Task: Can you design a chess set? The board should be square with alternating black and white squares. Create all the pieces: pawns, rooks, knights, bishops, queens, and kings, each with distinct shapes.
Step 2094:
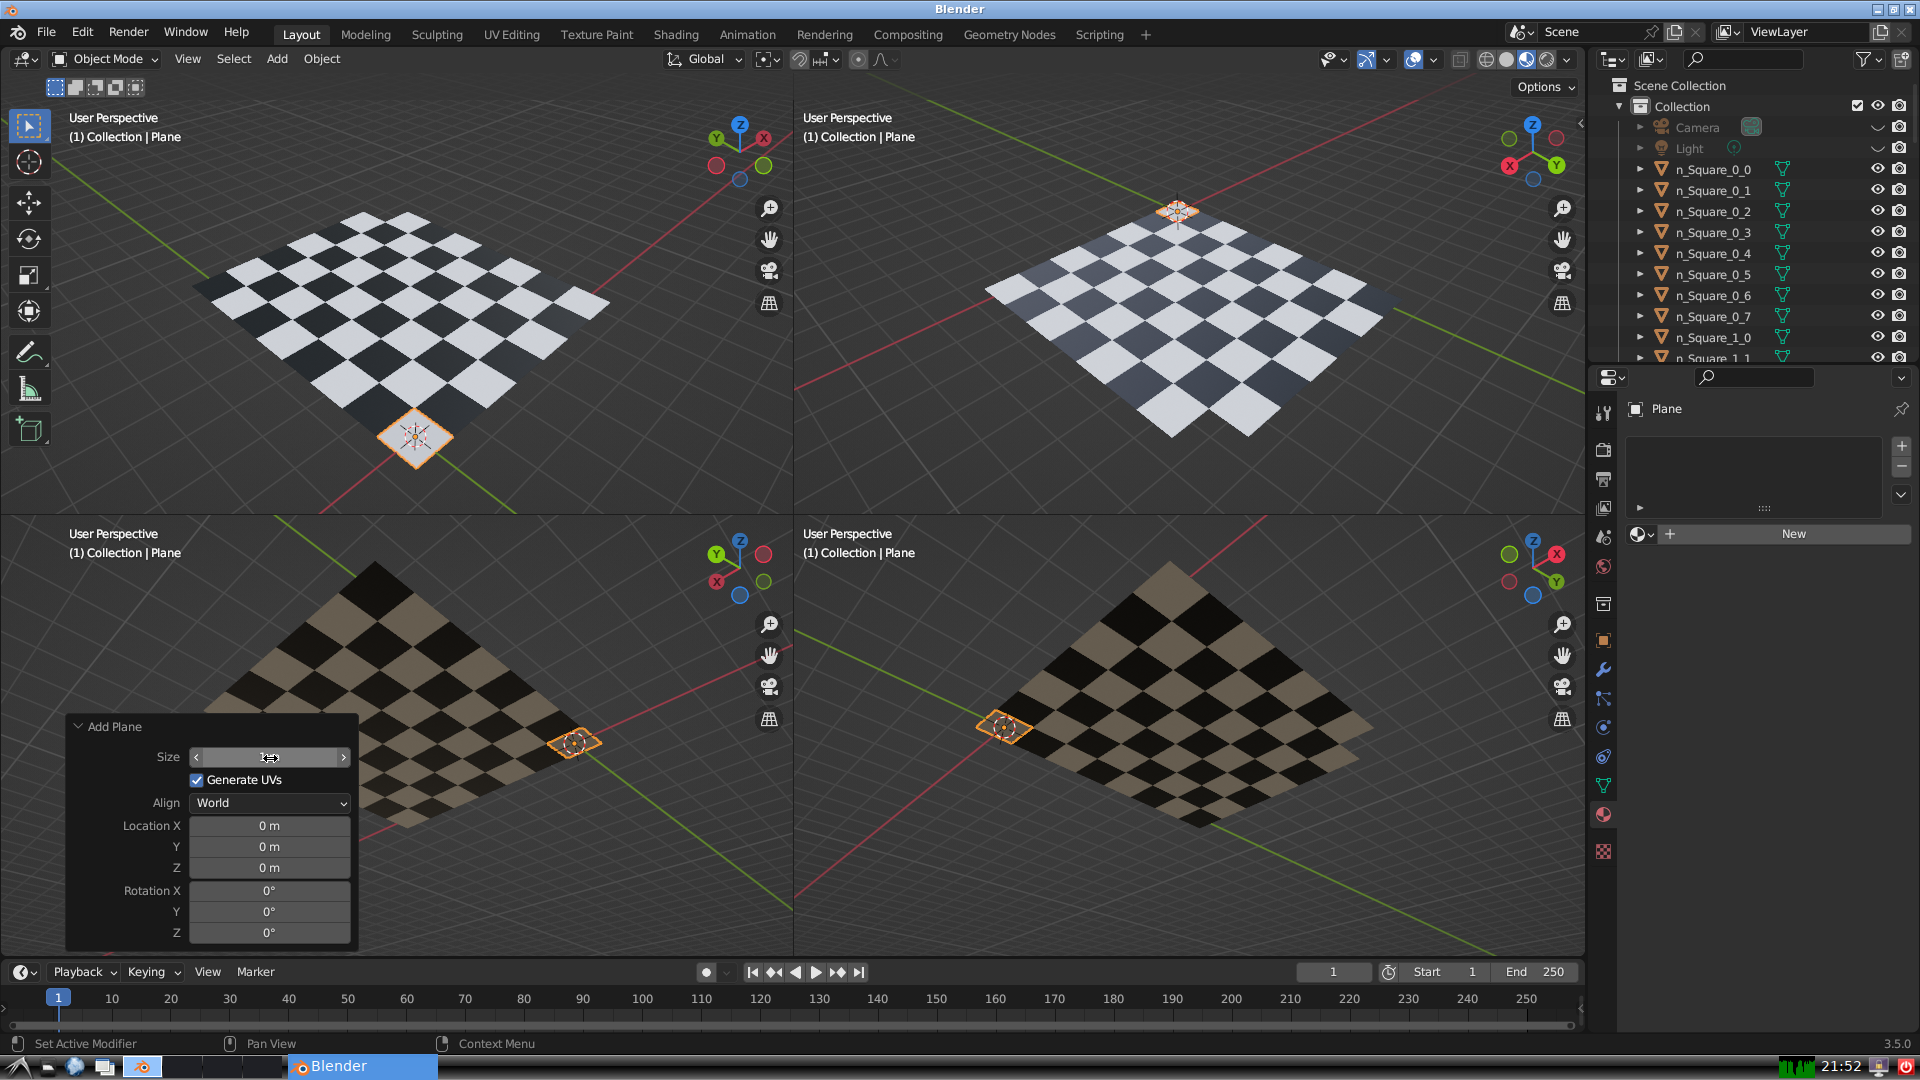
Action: click: no